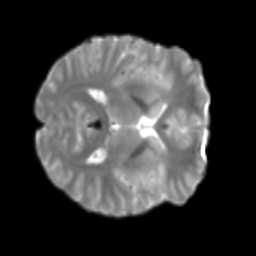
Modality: T2w
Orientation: axial
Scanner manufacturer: siemens
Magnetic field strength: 3 T
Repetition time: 4 s
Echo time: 0.0594 s